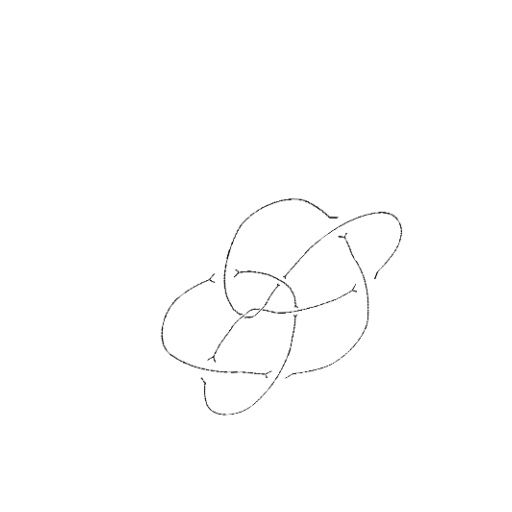
Crossing number: 9